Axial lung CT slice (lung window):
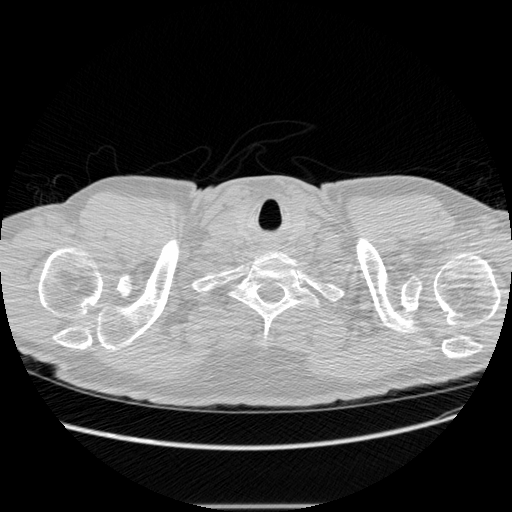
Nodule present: no